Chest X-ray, AP view. Patient: 56 years old, sex F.
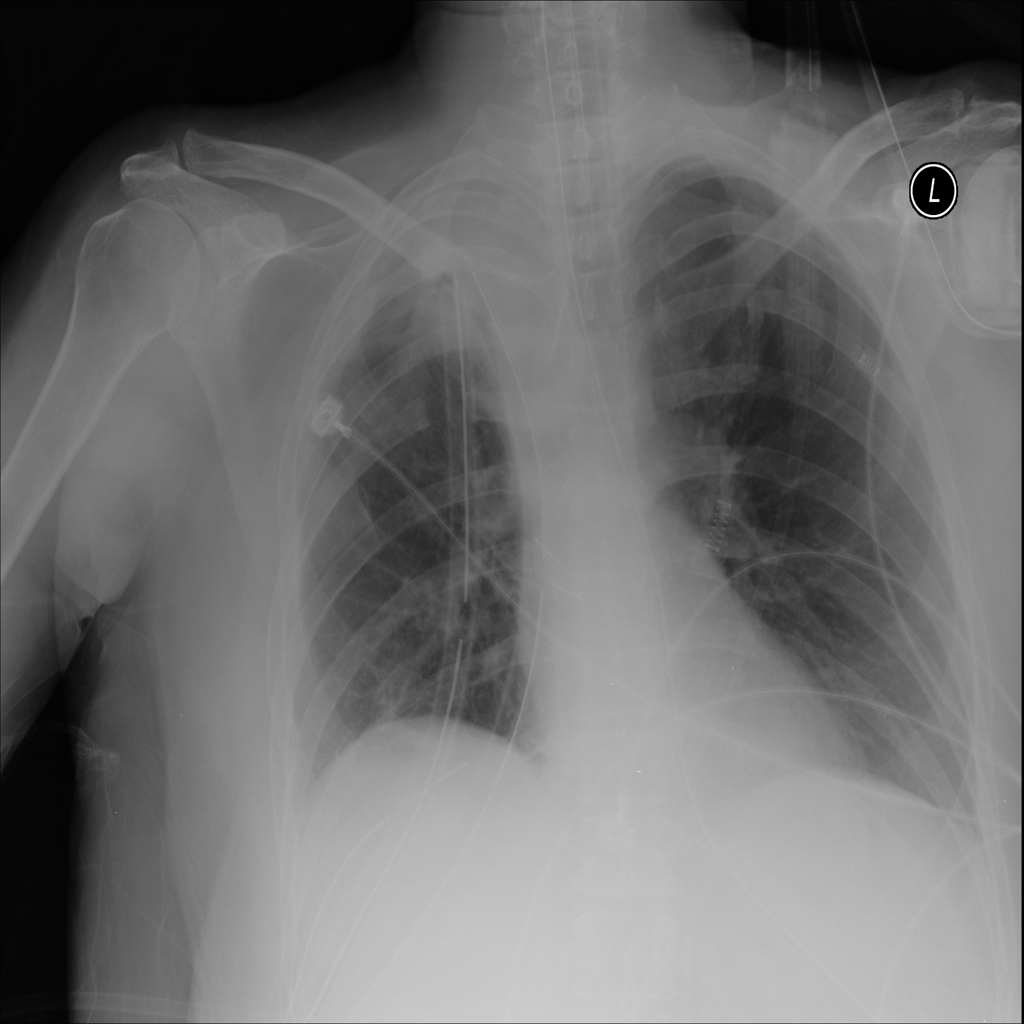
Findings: No Finding